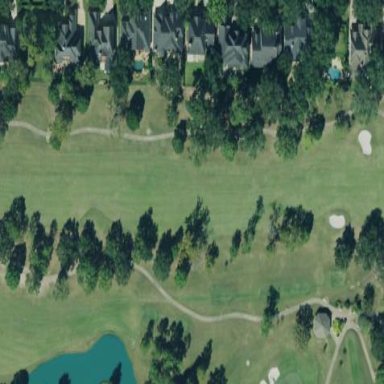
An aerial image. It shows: Scenic golf fairway.